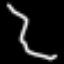
Label: squiggle